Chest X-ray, PA view. Patient: 50 years old, sex M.
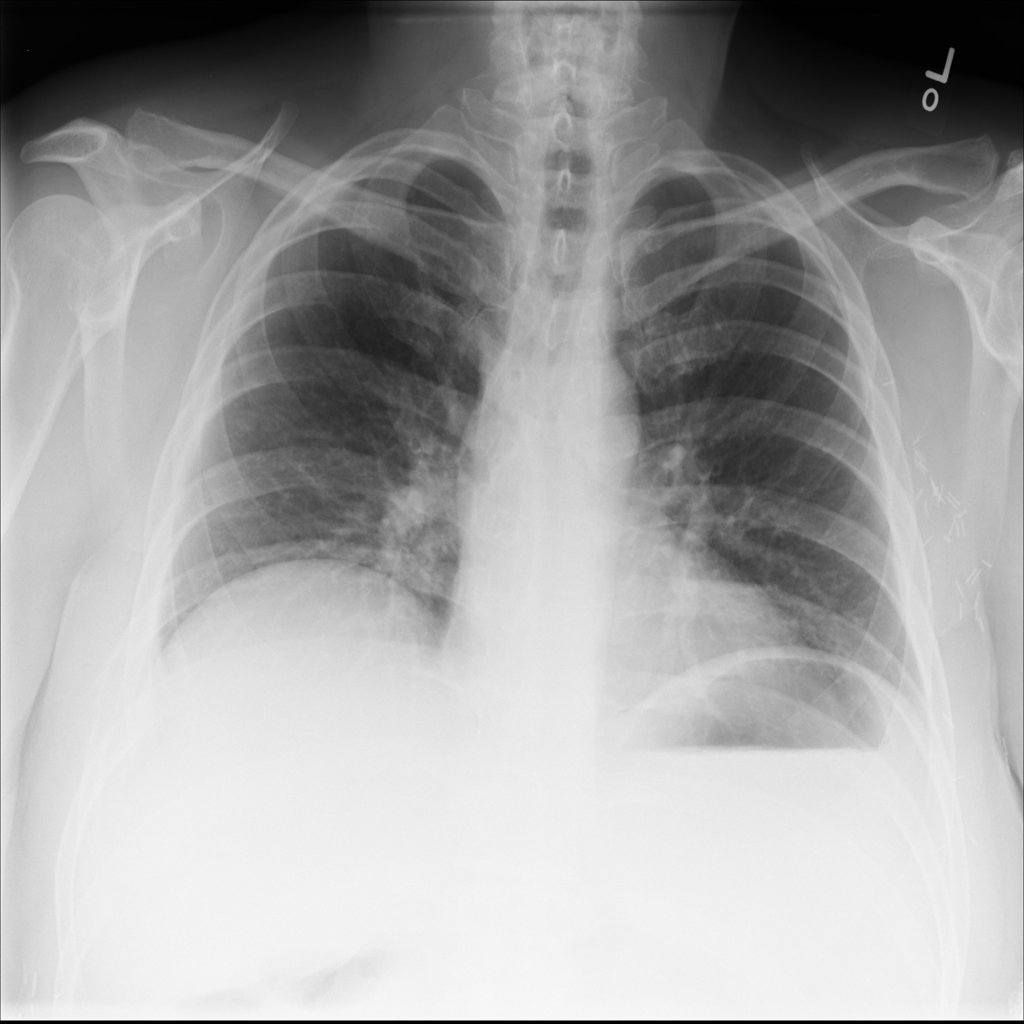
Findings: No Finding